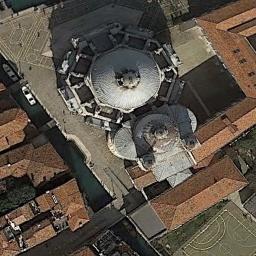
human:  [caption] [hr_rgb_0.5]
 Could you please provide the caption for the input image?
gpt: A silver-grey church with a large, A small, Two connected circular roofs, Surrounded by buildings, Roads and cars .

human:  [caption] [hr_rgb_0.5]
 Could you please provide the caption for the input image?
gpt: The church with a tower and a circular dome is surrounded by other buildings .

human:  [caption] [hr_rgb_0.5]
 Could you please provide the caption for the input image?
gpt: There is a white church here .

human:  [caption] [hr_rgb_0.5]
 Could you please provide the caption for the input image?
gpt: There is a red church with two white circular roofs .

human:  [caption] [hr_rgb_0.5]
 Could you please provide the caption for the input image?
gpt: A church with a white round roof beside some brown buildings .